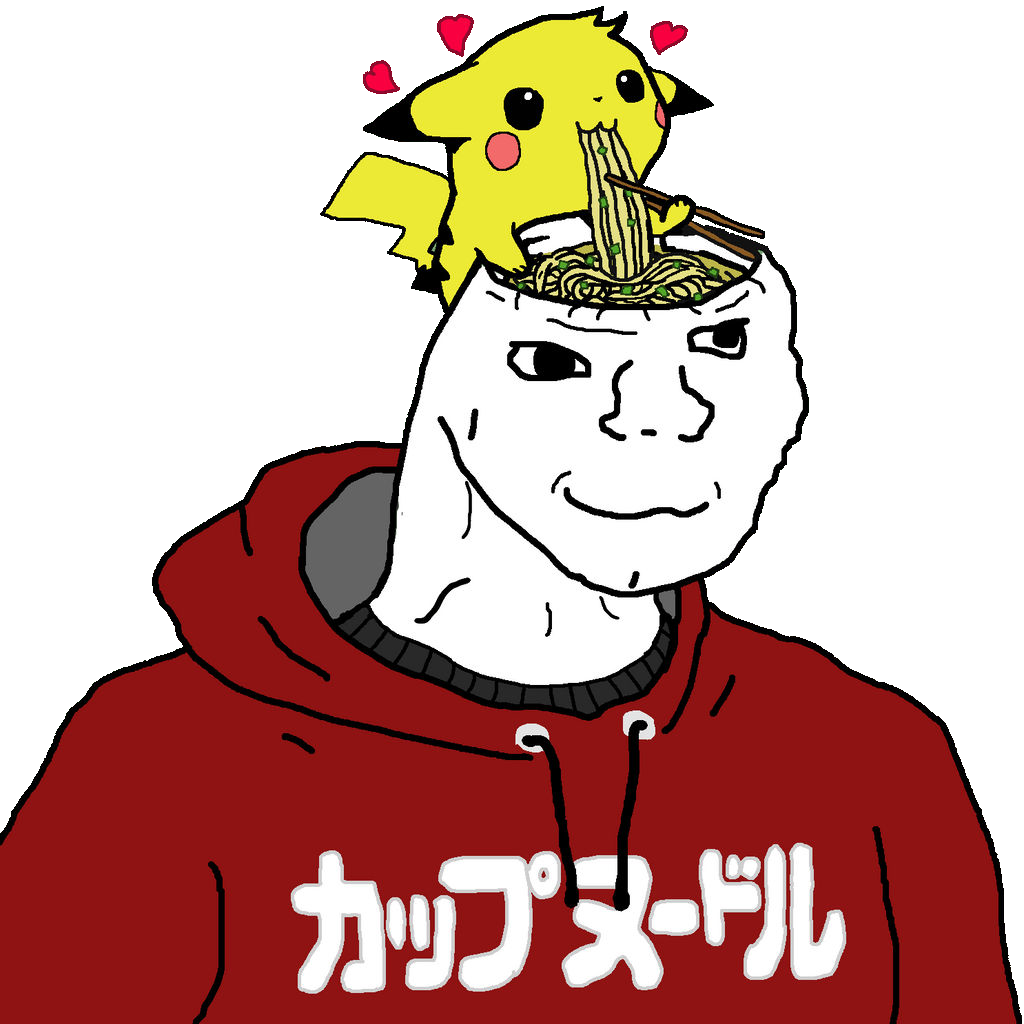
Label: 5_Brainlet